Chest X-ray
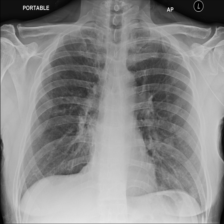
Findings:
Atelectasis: negative
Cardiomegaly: negative
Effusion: negative
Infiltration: negative
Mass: negative
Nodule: negative
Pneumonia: negative
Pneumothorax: negative
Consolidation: negative
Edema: negative
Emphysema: negative
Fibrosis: negative
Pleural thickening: negative
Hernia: negative